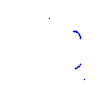
Particle: kaon